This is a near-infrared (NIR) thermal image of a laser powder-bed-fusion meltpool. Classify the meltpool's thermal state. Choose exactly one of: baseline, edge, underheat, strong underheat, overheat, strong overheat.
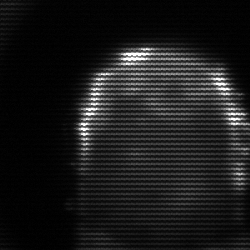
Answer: baseline